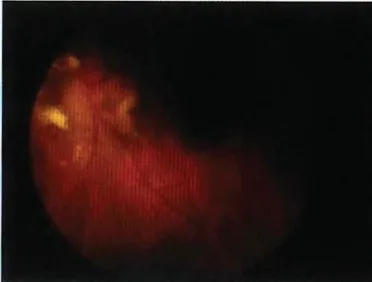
Optic fundi before radiosurgery. (B) Right lesion side.
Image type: ophthalmic_imaging (fundus_photograph)